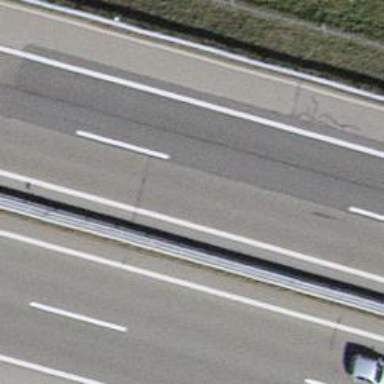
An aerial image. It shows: Asphalt motorway.